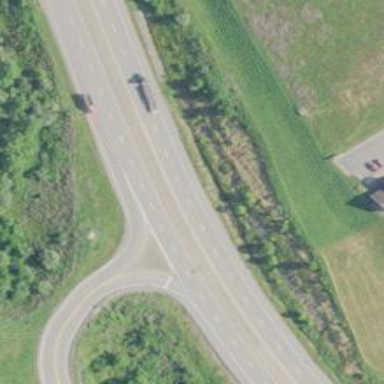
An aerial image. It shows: Primary link highway.